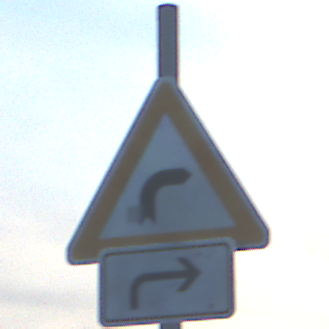
Verkehrszeichen: KurveRechts
Zusatzzeichen unten: RichtungsangabeDurchPfeile5
Umgebung: Outdoor, Nature
Tageszeit: SunriseSunset
Wetter: PartlyCloudy
Licht: Natural
Jahreszeit: NotSpecified
Kontrast: MediumContrast